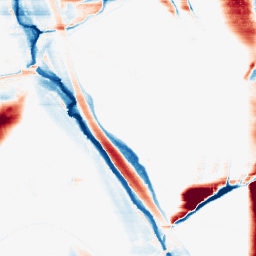
Category: morphological
Decomposition family: morphological_rect
Decomposition parameters: operation: average
width: 50
height: 3
Upsampling method: quintic
Upsampling parameters: scale: 8
Upsampling scale: 8